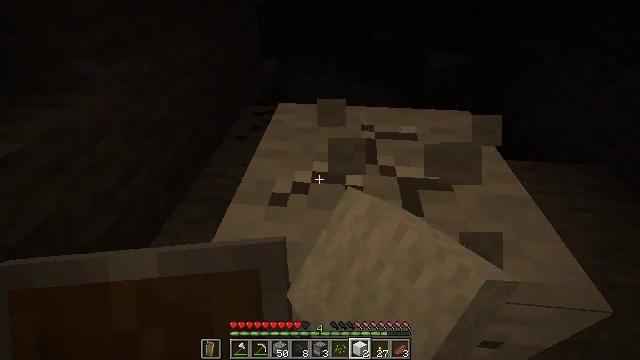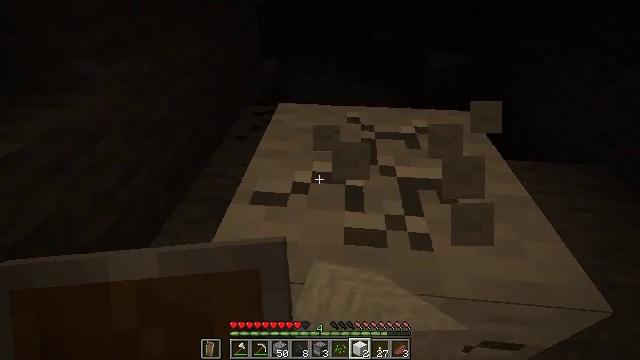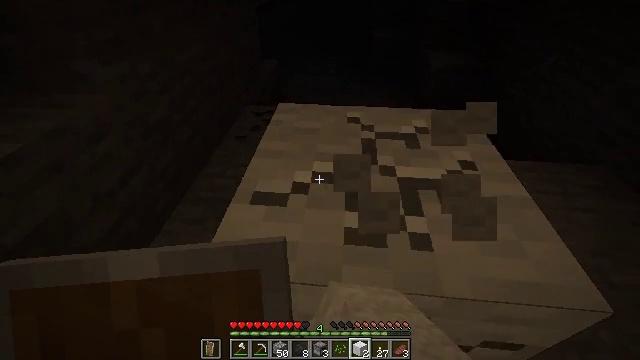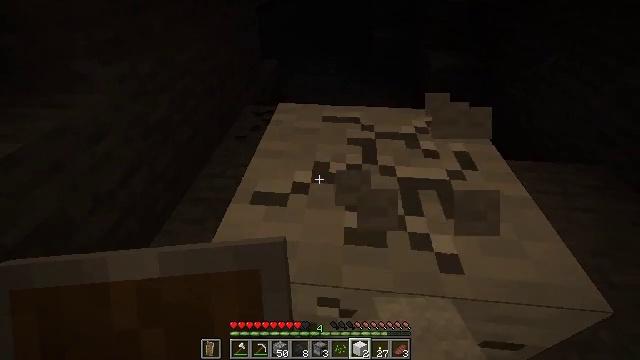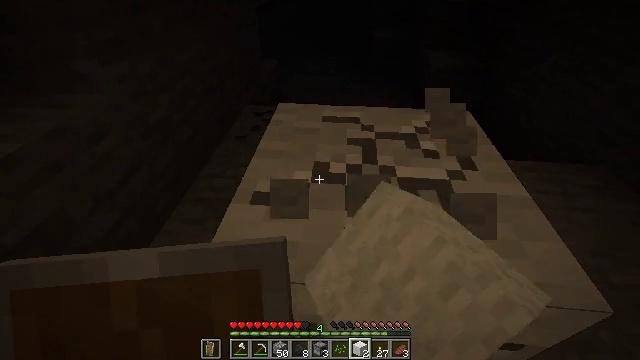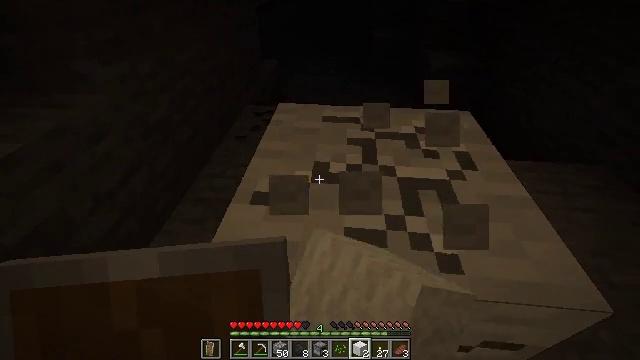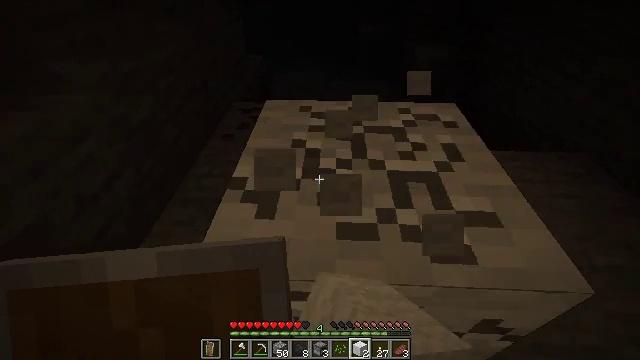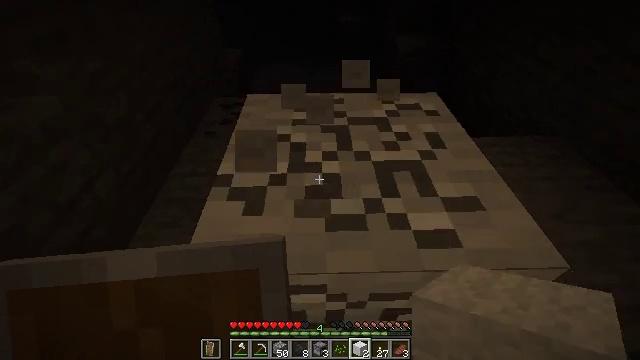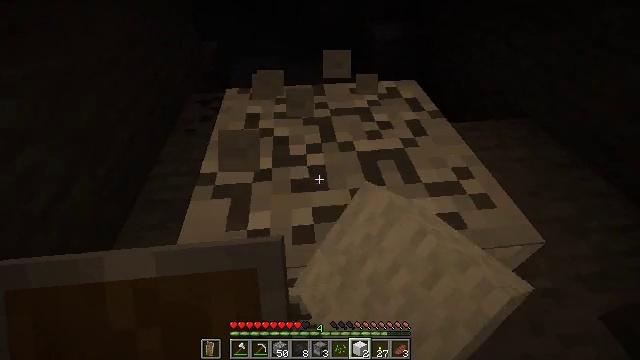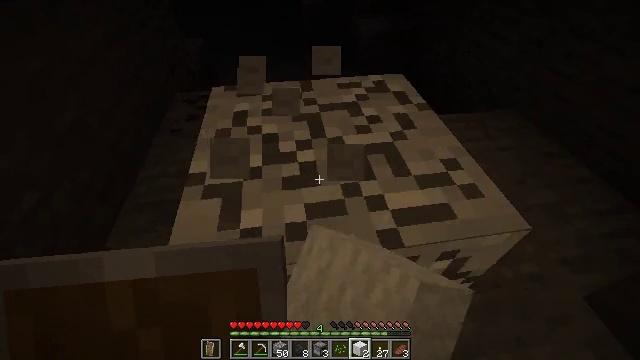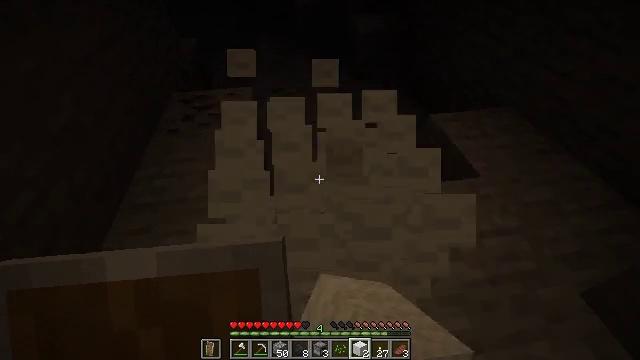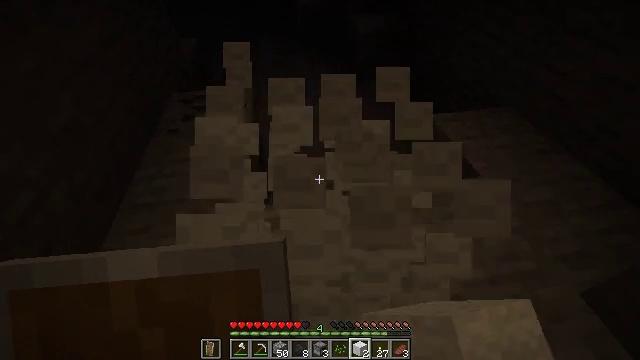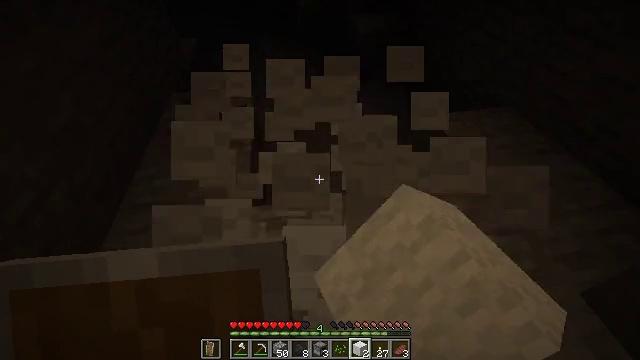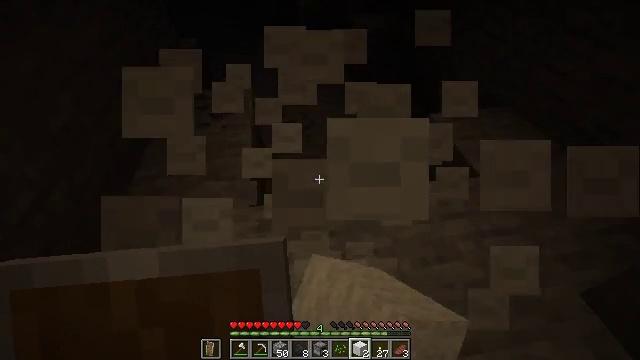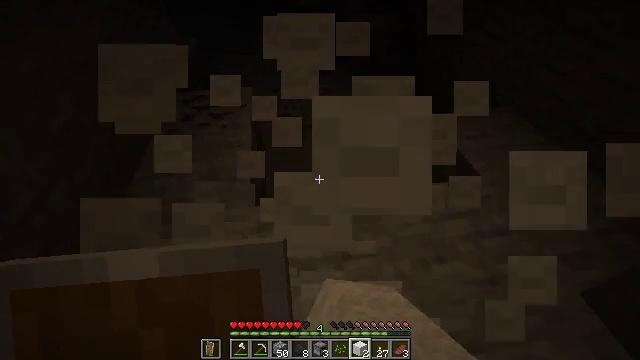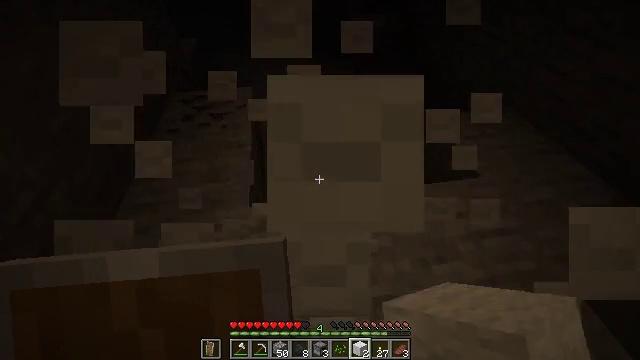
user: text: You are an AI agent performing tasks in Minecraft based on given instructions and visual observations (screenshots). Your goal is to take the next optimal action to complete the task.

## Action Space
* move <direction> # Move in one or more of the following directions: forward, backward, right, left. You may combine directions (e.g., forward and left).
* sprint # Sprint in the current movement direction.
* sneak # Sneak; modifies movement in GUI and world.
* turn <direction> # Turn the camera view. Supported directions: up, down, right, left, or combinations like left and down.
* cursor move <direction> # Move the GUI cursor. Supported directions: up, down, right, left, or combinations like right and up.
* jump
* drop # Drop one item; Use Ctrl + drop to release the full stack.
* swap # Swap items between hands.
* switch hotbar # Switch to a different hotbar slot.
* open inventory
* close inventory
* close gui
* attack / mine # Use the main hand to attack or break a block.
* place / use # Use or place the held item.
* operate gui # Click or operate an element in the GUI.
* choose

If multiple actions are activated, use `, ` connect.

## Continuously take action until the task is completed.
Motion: motion action
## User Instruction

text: Break the white wool for crafting.
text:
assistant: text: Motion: attack / mine
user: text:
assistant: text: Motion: attack / mine
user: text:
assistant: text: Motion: attack / mine
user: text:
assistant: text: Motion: attack / mine
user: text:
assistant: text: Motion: attack / mine
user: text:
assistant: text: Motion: turn right, attack / mine
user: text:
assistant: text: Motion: turn right and down, attack / mine
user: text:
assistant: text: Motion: turn right and down, attack / mine
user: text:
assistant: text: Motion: turn right, attack / mine
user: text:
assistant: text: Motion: attack / mine
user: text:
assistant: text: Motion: attack / mine
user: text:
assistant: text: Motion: attack / mine
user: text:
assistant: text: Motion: attack / mine
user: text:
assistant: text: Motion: attack / mine
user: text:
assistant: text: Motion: attack / mine
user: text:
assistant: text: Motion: attack / mine